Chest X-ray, AP view. Patient: 40 years old, sex F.
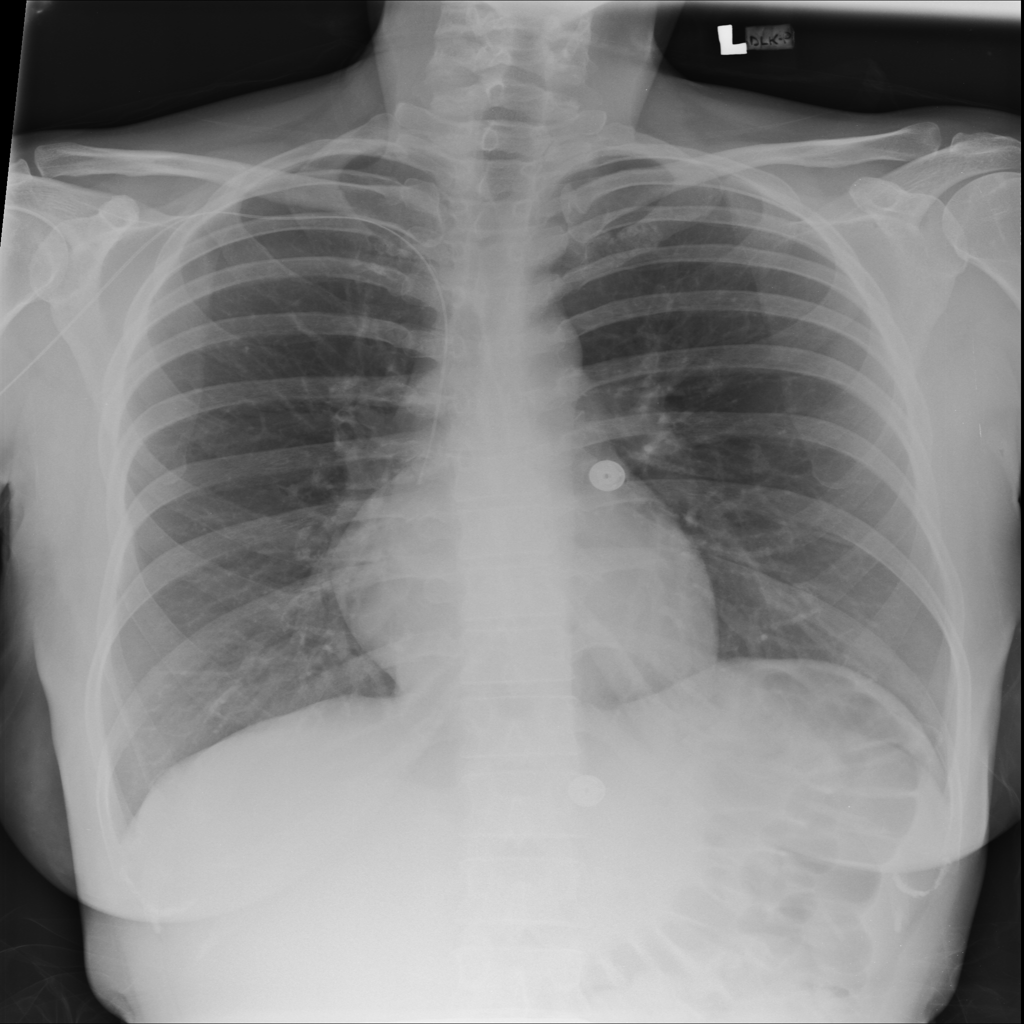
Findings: No Finding